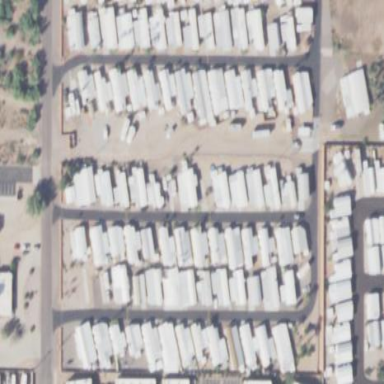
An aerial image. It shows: Mobile residential area.